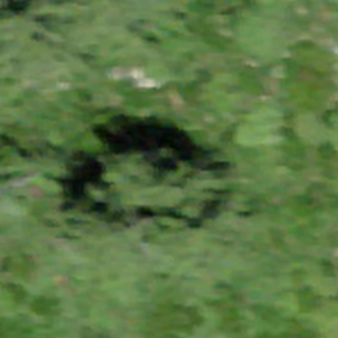
Label: other